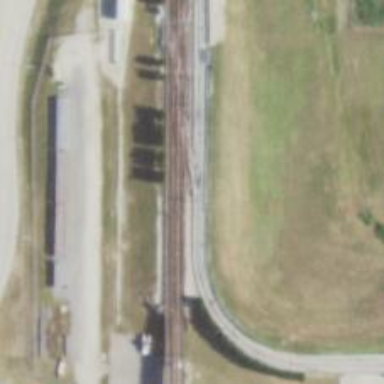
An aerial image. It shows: Yard used for service. The electrified light rail railway is visible.